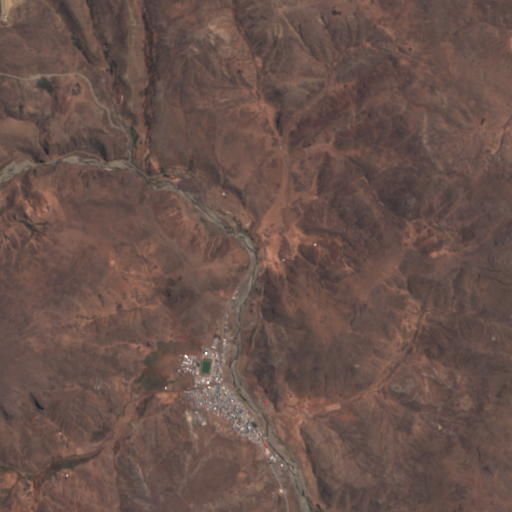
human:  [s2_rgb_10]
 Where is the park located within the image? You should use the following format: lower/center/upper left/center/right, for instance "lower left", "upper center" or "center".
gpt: The park is located in the lower center of the image.
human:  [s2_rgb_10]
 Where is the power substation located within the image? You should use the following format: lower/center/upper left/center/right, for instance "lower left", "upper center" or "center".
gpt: The power substation is located in the lower left of the image.
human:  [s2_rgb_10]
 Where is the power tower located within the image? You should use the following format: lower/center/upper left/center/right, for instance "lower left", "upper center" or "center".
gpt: The power tower is located in the lower left of the image.
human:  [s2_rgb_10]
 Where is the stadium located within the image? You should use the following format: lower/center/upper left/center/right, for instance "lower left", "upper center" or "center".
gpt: The stadium is located in the lower center of the image.
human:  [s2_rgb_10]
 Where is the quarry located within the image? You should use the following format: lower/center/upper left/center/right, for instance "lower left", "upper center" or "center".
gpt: There is no quarry in the image.